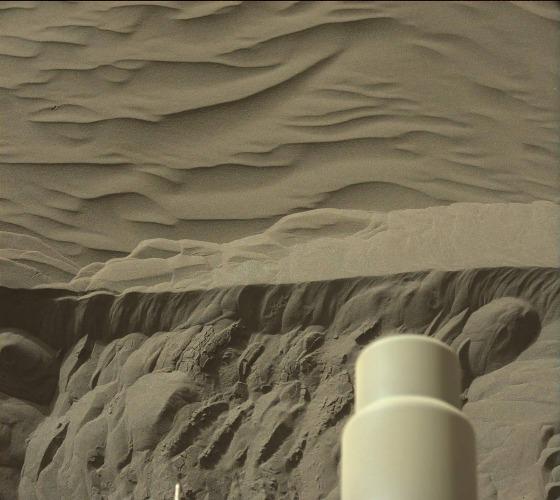
Terrain classes present: Gravel / Sand / Soil, Shadow, Sky / Distant Mountains